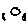
Label: moon